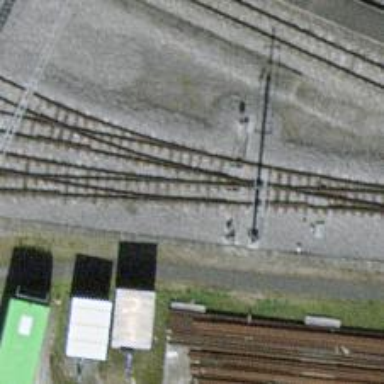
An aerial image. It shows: Railway switch.